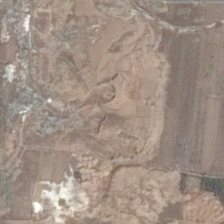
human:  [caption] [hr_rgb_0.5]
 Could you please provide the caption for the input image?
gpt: it is a piece of irregular yellow bareland .

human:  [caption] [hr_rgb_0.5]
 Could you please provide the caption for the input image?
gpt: it is a piece of irregular yellow bareland .

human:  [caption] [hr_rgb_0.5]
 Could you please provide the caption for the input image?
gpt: it is a piece of irregular yellow bareland .

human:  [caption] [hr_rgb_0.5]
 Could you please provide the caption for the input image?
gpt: it is a piece of irregular yellow bareland .

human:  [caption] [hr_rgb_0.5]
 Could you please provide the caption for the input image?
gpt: it is a piece of irregular yellow bareland .